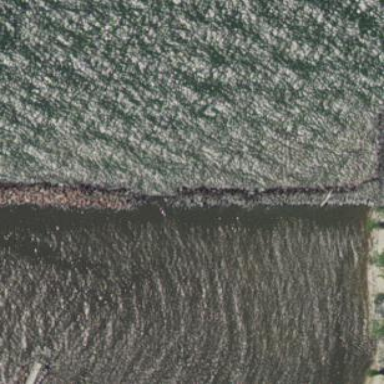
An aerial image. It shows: Breakwater structure.